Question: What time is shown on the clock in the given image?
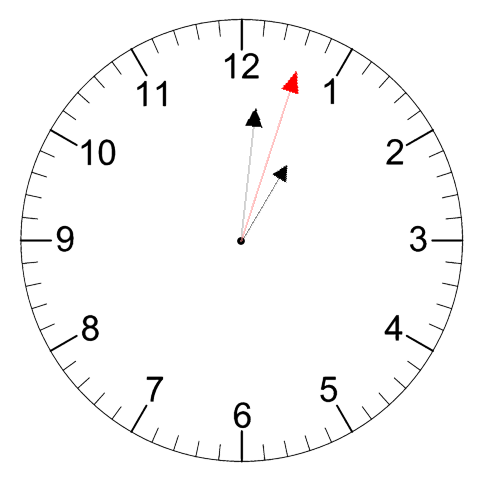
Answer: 01:01:03